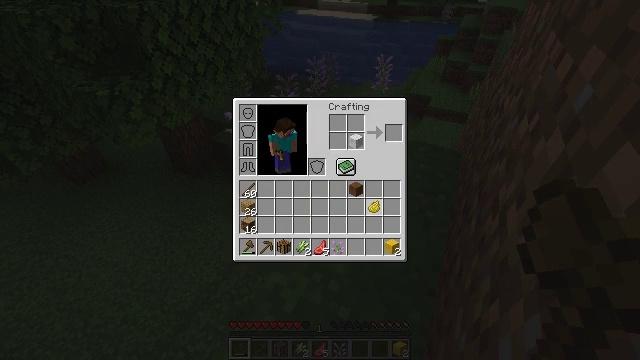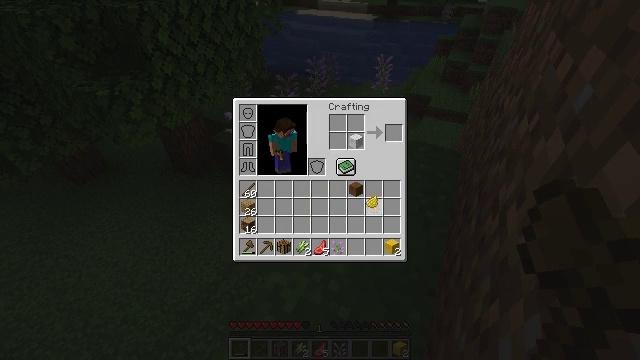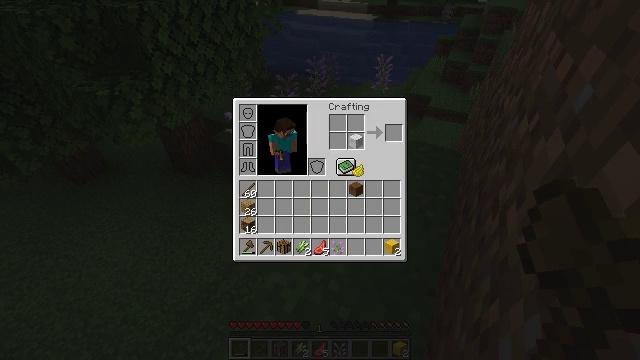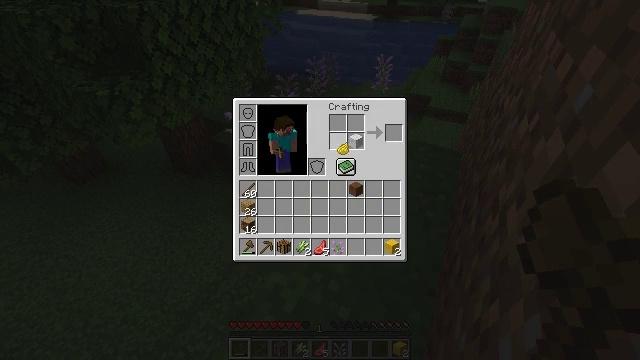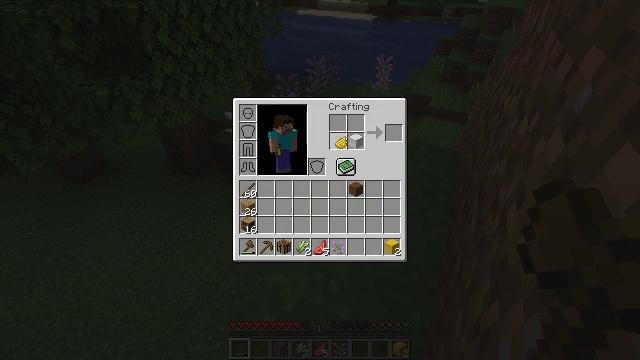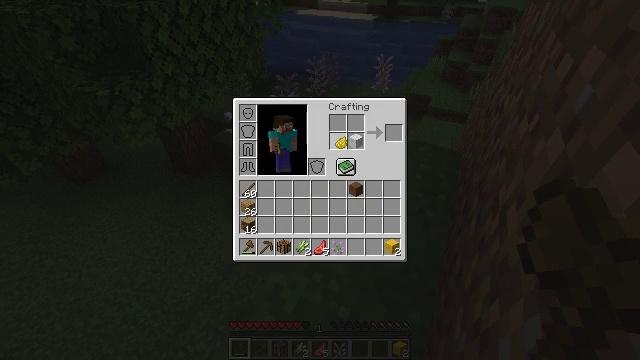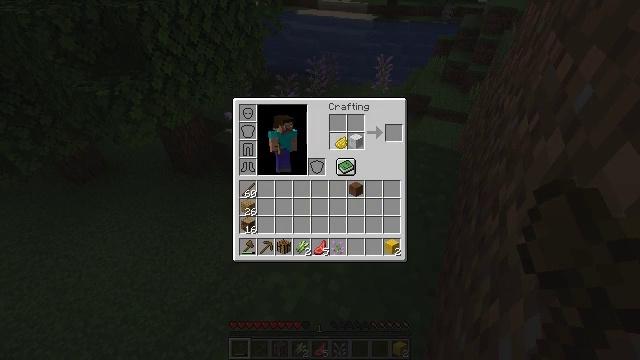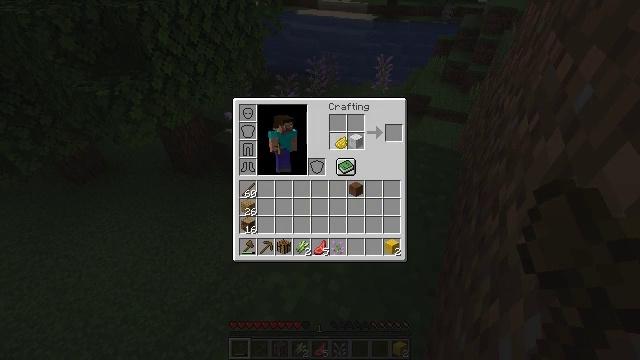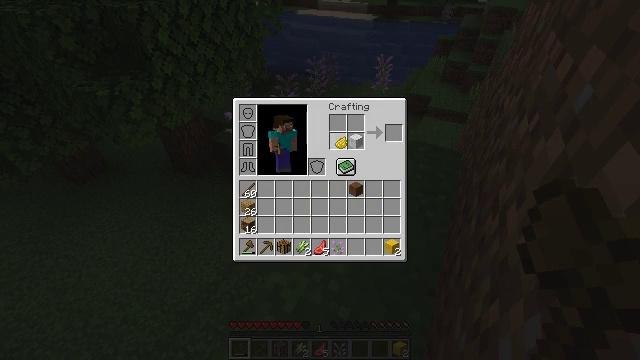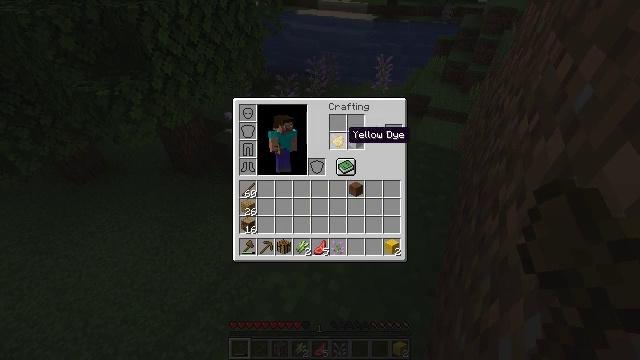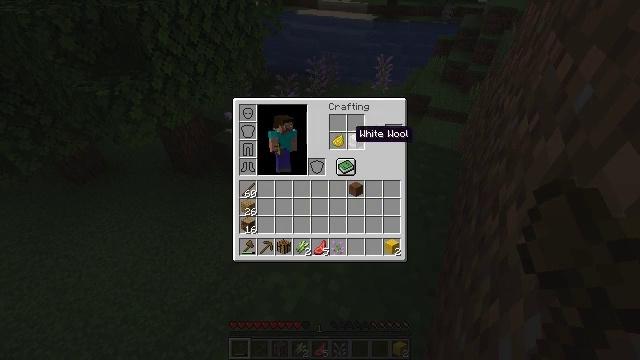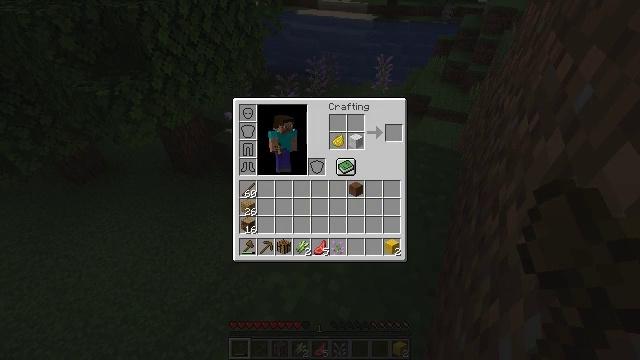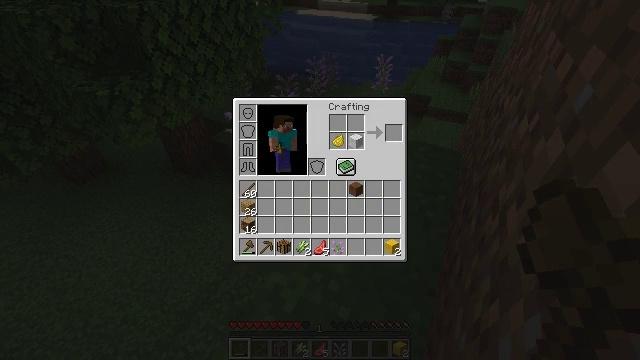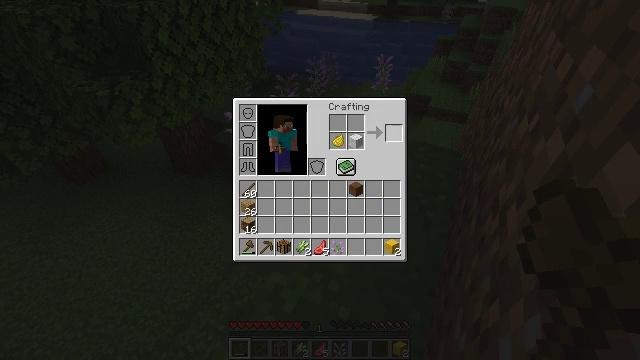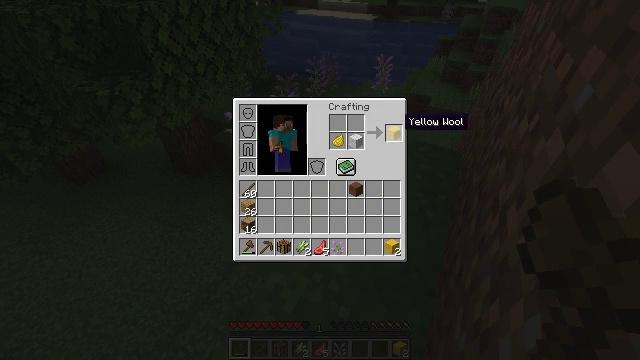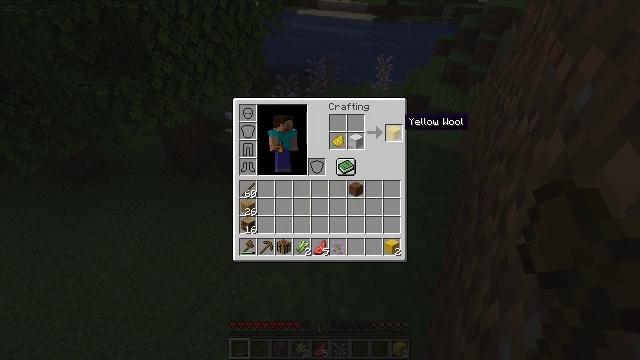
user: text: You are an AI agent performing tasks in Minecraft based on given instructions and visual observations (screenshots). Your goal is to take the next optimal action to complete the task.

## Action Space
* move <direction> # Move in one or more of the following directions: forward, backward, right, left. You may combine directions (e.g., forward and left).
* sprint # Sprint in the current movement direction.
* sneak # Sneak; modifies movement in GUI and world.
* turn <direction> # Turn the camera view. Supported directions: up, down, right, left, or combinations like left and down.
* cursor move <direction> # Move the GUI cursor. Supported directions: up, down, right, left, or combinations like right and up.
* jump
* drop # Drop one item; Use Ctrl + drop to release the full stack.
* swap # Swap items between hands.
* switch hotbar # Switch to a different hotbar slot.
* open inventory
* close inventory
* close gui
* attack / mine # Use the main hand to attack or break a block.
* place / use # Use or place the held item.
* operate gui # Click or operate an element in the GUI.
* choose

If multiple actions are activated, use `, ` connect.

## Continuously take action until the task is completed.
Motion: motion action
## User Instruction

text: Make yellow wool by combining yellow dye with white wool.
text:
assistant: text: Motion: operate gui
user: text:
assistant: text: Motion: cursor move left and up
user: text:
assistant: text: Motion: cursor move left and up
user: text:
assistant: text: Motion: no_op
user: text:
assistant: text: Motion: no_op
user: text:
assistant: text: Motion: operate gui
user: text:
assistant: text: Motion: operate gui
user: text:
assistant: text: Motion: operate gui
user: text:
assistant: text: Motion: no_op
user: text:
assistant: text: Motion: cursor move right
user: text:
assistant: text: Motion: sneak, cursor move right
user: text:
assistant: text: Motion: sneak
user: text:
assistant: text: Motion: sneak, cursor move right and up
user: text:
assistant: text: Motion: sneak
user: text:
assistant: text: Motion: sneak
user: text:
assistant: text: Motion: sneak
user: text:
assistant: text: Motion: sneak
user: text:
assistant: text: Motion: sneak
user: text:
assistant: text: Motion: sneak, operate gui
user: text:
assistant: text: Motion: sneak, operate gui
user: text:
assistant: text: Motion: sneak
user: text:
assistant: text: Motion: sneak
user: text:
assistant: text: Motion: sneak
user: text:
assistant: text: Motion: sneak